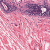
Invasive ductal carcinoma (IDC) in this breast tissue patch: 0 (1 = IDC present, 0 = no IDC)